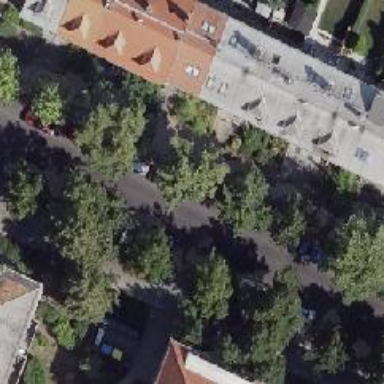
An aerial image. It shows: Avenue lined with deciduous broadleaved trees.